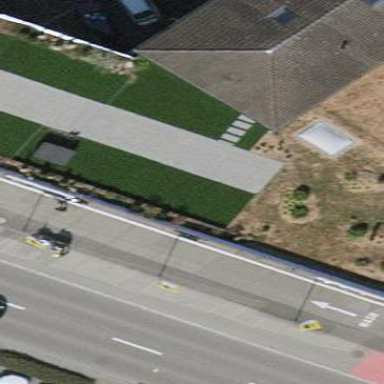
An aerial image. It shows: Industrial building housing car shop that offers dealer and repair services.